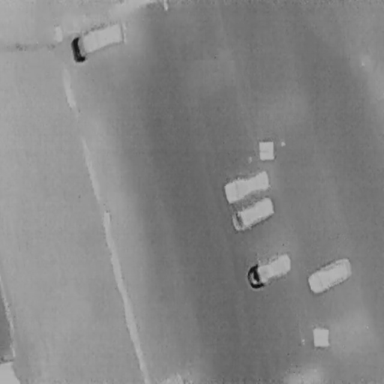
There are five Cars in the infrared image.